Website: crate-barrel
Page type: store-pickup
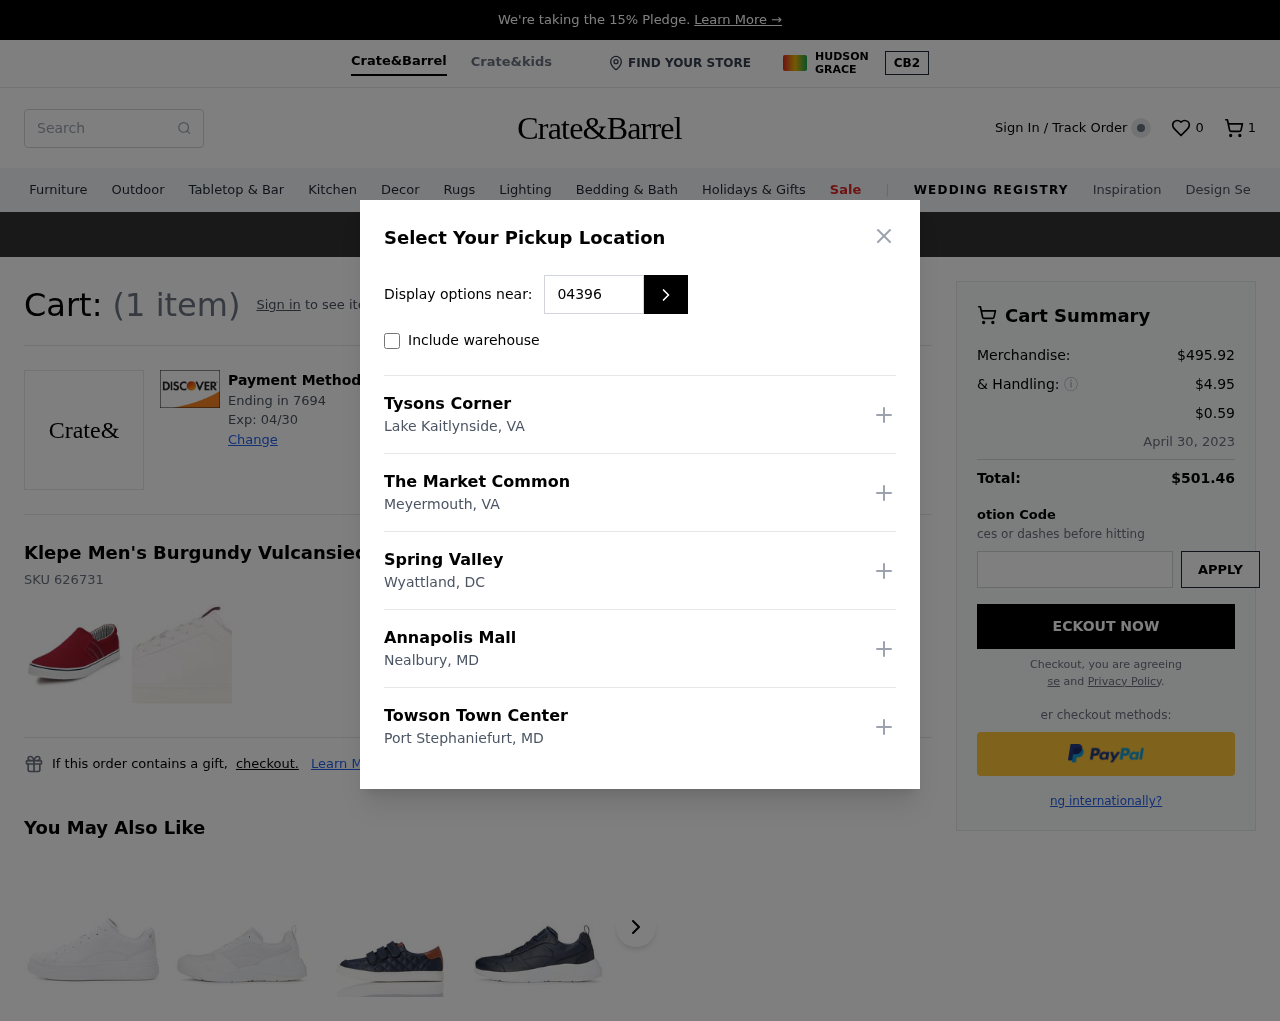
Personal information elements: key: PII_CARD_EXPIRY
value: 04/30
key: PII_CARD_LAST4
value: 7694
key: PII_LOCATION1_CITY
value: Lake Kaitlynside
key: PII_LOCATION1_NAME
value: Tysons Corner
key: PII_LOCATION1_STATE
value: VA
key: PII_LOCATION2_CITY
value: Meyermouth
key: PII_LOCATION2_NAME
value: The Market Common
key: PII_LOCATION2_STATE
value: VA
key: PII_LOCATION3_CITY
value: Wyattland
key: PII_LOCATION3_NAME
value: Spring Valley
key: PII_LOCATION3_STATE
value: DC
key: PII_LOCATION4_CITY
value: Nealbury
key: PII_LOCATION4_NAME
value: Annapolis Mall
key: PII_LOCATION4_STATE
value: MD
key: PII_LOCATION5_CITY
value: Port Stephaniefurt
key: PII_LOCATION5_NAME
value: Towson Town Center
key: PII_LOCATION5_STATE
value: MD
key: PII_POSTCODE
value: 04396
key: PII_GIFT_FIRSTNAME
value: Mark
Product elements: key: PRODUCT1_NAME
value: Klepe Men's Burgundy Vulcansied Canvas Sneakers-11 UK (45 EU) (12 US) (0704D/BUD)
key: PRODUCT1_SKU
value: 626731
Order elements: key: ORDER_NUM_ITEMS
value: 1
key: ORDER_NUM_ITEMS
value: (1 item)
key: ORDER_SUBTOTAL
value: $495.92
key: ORDER_SHIPPING_COST
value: $4.95
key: ORDER_SURCHARGE
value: $0.59
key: ORDER_DELIVERY_DATE
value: April 30, 2023
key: ORDER_TOTAL
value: $501.46
Search elements: key: HEADER_SEARCH
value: Search
Other elements: key: WISHLIST_NUM_ITEMS
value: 0